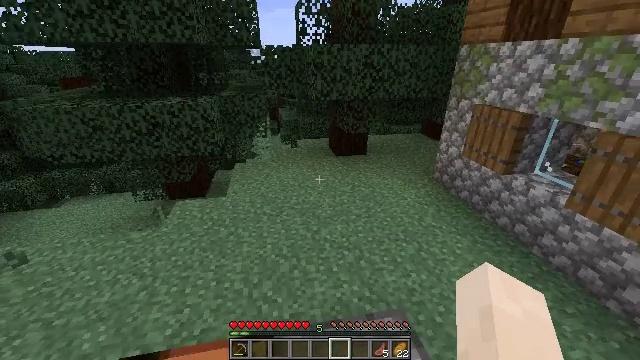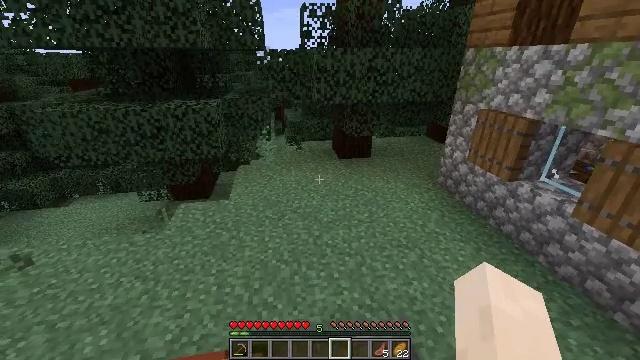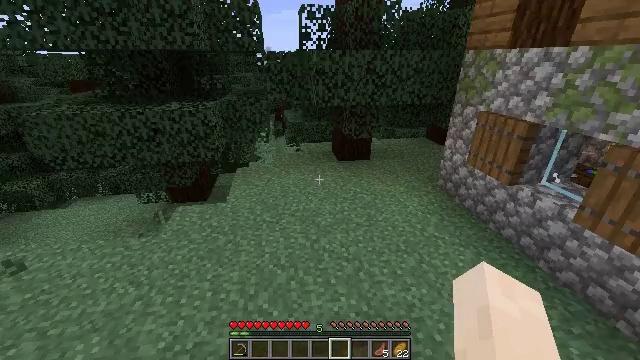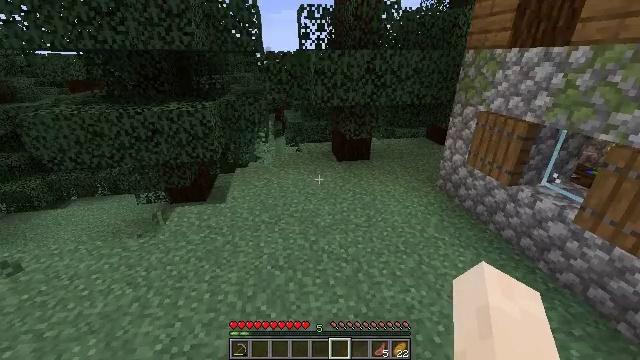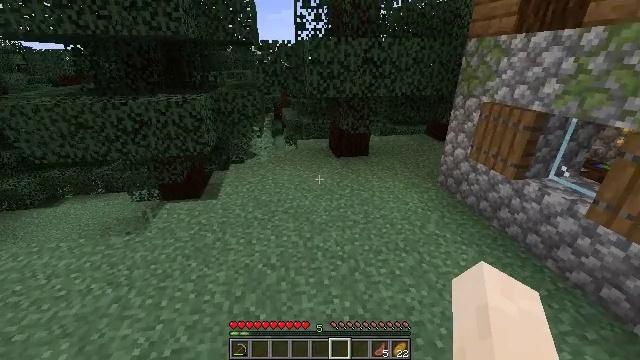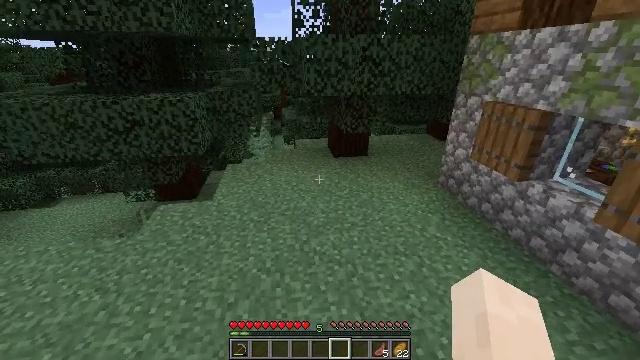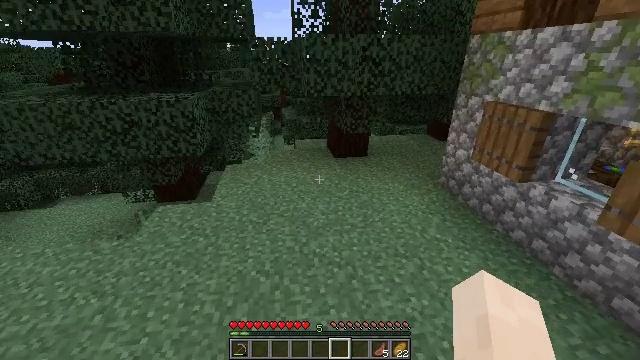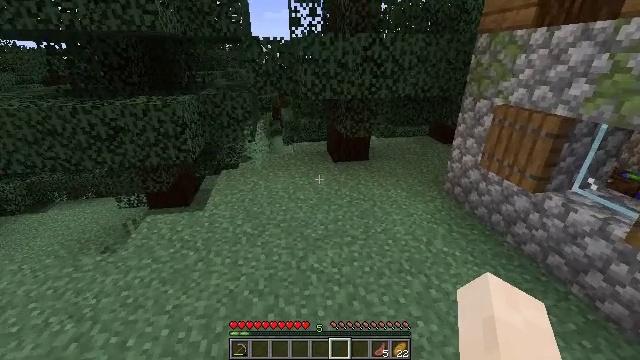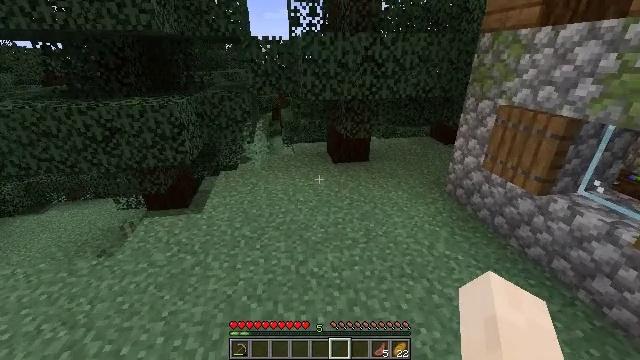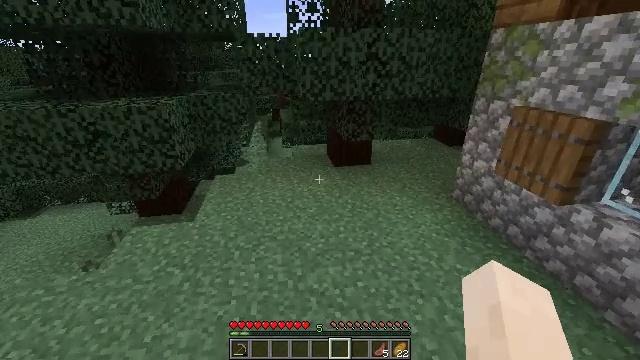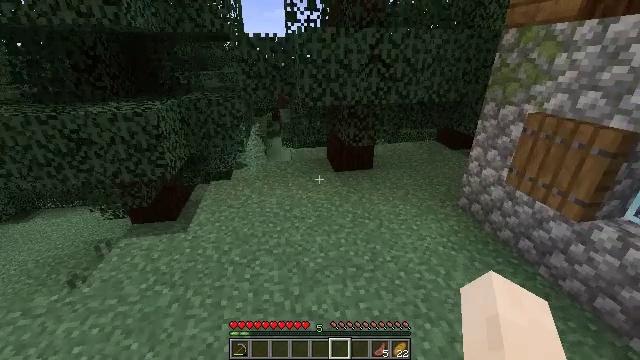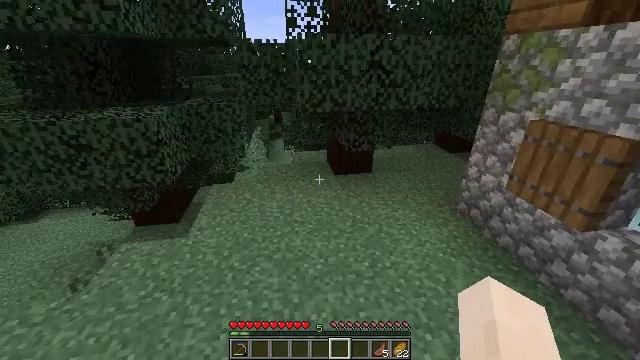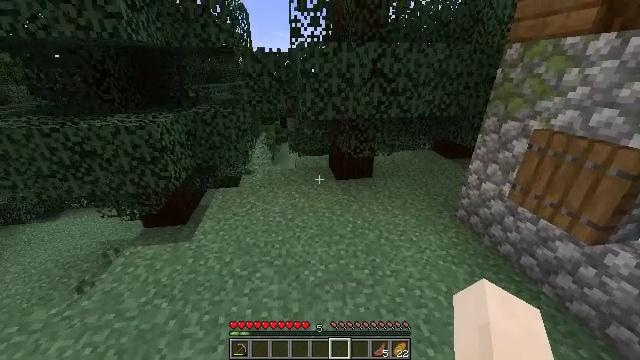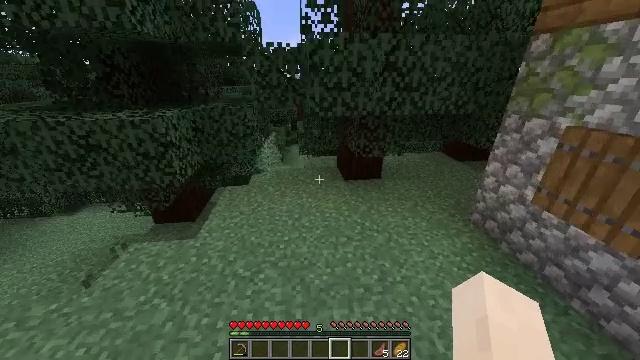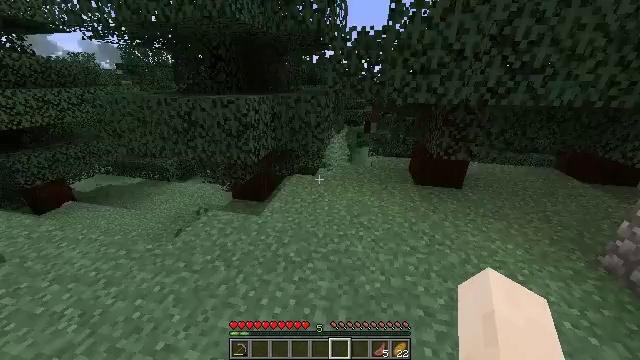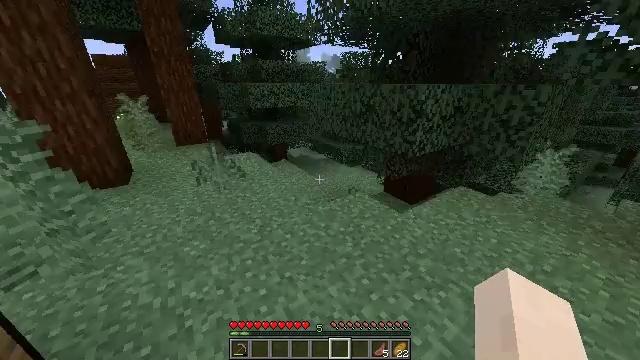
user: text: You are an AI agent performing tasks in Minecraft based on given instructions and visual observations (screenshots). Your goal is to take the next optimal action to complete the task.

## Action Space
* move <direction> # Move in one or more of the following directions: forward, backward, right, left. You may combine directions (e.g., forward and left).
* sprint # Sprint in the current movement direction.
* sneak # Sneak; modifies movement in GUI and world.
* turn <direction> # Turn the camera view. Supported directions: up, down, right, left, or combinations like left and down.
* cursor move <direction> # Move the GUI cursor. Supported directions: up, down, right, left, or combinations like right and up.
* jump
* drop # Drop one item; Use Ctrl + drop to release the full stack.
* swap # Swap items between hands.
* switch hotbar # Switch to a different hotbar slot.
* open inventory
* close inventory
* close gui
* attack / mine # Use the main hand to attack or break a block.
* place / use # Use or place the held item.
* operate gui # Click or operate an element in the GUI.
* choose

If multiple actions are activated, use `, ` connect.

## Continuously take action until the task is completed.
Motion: motion action
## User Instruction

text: Gather spruce leaves to collect foliage.
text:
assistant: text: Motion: move forward, turn left, jump
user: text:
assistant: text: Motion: move forward, jump
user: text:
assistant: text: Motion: move forward, jump
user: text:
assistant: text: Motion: move forward
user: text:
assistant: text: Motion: move forward
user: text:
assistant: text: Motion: move forward
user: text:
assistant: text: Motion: move forward
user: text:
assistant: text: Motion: move forward
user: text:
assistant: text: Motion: move forward
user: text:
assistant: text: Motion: move forward, sprint
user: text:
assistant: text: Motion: move forward, sprint
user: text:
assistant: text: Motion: move forward, sprint
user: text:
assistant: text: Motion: move forward, sprint, turn left
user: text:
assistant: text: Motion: move forward, sprint, turn left
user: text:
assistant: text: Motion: move forward, sprint, turn left
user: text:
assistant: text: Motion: move forward, sprint, turn left and up
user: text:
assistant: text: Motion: move forward, sprint
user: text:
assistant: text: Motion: move forward, sprint
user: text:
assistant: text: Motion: move forward, sprint
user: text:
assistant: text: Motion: move forward, sprint
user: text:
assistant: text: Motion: move forward, sprint
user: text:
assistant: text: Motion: move forward, sprint
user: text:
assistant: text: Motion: move forward, sprint
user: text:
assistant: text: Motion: move forward and move left, sprint
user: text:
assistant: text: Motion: move forward and move left, sprint
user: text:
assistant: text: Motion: move forward and move left, sprint, turn left
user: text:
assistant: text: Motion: move forward and move left, sprint, turn left and down
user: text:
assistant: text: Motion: move forward and move left, sprint, turn left
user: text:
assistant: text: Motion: move forward and move left, sprint, turn left
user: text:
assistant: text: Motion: move forward and move left, sprint, turn left